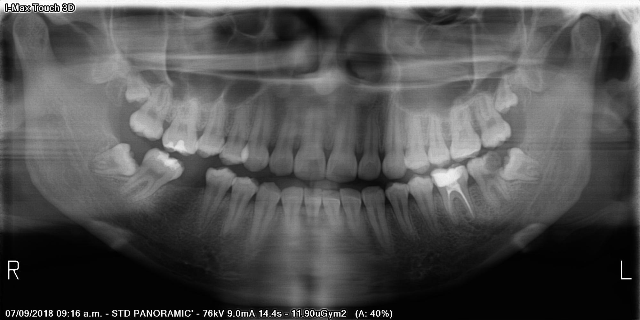
adult